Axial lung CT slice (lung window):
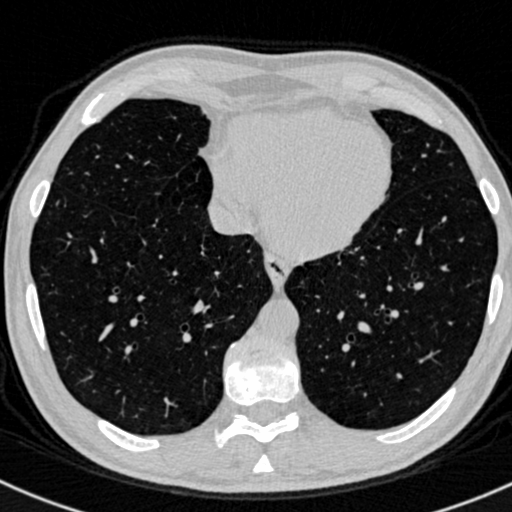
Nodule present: no